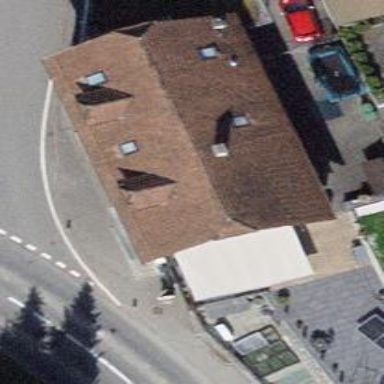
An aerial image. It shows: Bakery.